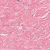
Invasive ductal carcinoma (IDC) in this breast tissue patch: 0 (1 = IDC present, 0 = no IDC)